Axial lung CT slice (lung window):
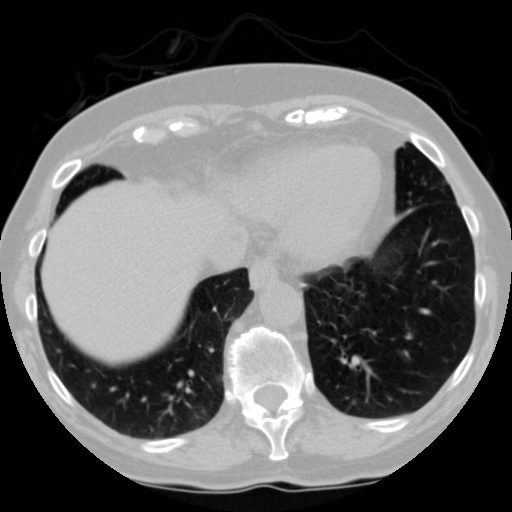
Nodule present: no